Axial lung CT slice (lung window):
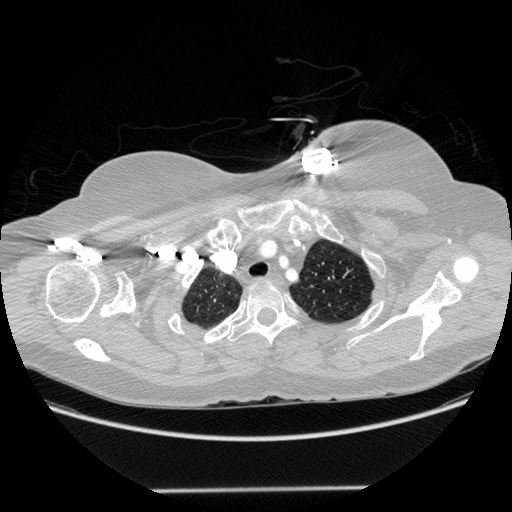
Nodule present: no